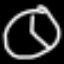
Label: clock